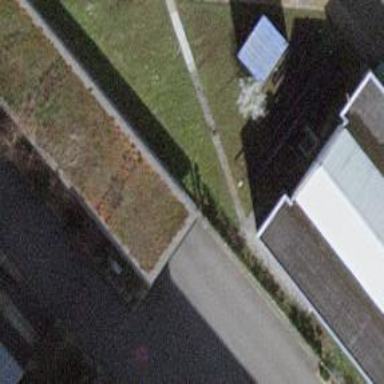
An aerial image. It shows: Driveway tunnel.